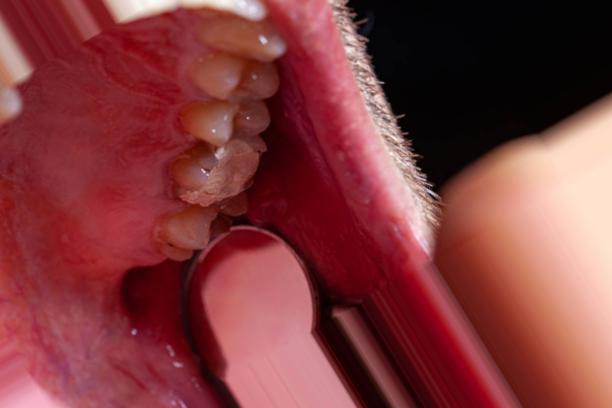
Condition: Caries